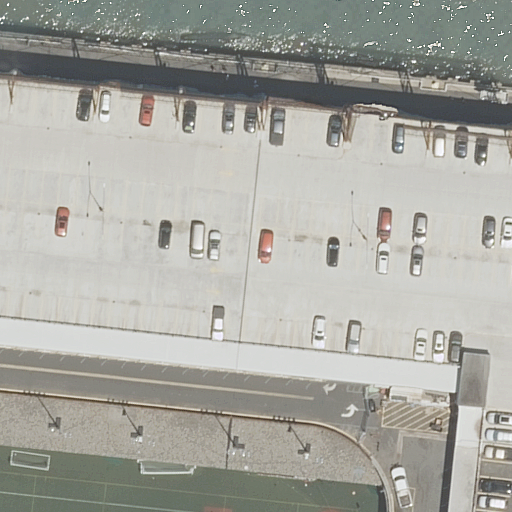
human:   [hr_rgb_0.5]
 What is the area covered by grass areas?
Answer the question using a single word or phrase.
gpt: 656m2

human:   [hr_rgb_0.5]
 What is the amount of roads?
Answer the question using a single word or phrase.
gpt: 1

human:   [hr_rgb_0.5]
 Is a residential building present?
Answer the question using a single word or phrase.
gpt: yes

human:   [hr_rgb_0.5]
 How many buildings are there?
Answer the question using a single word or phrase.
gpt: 1

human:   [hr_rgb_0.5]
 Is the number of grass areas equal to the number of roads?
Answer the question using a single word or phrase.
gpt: yes

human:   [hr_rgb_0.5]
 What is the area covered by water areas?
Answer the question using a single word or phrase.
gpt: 1102m2

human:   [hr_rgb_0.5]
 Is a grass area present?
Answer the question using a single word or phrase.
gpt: yes

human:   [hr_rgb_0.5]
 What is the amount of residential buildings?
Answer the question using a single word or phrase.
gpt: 1

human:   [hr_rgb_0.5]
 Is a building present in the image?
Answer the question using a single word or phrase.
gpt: yes

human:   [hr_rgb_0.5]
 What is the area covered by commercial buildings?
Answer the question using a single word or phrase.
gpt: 0m2

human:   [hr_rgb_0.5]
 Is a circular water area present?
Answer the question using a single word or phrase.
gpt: no

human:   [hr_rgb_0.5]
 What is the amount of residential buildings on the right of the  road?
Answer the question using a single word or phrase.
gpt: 0

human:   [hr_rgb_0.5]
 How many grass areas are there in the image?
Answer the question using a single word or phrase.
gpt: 1

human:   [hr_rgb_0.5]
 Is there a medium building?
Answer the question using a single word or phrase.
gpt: no

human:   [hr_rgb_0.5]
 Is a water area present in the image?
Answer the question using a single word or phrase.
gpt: yes

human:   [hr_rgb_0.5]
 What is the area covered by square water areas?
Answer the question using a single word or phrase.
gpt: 0m2

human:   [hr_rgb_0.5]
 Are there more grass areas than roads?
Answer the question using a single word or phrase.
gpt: no

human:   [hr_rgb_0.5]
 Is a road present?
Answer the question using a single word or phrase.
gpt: yes

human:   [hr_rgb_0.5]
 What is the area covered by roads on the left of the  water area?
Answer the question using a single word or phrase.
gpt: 0m2

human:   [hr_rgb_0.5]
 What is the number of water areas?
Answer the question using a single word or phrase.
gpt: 1

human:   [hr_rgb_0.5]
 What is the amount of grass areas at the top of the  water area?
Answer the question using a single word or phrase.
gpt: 0

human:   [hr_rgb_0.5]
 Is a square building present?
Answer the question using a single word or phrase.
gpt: no

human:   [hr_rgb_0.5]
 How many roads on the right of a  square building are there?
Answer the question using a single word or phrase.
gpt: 0

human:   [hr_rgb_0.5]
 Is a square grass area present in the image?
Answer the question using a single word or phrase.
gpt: no

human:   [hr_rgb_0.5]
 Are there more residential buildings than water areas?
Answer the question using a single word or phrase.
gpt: no

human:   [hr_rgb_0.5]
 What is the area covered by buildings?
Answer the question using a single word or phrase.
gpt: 14m2

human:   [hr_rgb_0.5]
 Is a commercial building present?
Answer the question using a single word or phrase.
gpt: no

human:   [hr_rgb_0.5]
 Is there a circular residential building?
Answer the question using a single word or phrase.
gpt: no

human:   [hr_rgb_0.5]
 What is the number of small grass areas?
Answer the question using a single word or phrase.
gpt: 0

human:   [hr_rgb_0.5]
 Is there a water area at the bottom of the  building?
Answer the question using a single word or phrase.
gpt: yes

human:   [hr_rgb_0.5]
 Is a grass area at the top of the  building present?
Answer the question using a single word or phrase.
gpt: no

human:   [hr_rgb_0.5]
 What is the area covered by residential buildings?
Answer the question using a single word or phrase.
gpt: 14m2

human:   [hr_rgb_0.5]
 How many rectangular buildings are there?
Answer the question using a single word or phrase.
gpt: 1

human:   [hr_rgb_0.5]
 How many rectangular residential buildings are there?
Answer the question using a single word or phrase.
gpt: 1

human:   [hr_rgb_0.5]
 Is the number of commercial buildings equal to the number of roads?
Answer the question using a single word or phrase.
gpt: no

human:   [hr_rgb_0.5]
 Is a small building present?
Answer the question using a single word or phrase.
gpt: yes

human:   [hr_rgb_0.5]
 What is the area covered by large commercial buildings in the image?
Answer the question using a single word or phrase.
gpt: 0m2

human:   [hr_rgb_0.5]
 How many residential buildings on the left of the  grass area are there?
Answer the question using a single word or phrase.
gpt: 1

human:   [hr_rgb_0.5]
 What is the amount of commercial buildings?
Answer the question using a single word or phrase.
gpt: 0

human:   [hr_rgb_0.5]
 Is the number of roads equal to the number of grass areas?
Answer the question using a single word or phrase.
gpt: yes

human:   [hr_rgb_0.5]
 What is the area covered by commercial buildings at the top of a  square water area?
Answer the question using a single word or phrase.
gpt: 0m2

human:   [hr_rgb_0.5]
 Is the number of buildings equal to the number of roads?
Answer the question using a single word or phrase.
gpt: yes

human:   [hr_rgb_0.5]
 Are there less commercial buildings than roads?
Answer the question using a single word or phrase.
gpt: yes

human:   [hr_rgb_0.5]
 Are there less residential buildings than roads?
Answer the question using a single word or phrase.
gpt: no

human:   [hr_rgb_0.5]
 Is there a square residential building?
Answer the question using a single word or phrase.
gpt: no

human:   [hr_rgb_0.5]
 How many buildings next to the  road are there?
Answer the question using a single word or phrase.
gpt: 1

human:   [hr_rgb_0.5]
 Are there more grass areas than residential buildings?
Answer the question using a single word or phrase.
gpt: no

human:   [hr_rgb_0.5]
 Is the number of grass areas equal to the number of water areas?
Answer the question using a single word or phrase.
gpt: yes

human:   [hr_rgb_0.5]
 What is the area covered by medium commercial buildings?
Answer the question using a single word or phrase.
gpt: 0m2

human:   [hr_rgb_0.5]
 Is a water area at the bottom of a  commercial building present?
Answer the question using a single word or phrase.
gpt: no

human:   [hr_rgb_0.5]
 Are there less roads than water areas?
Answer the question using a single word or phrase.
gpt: no

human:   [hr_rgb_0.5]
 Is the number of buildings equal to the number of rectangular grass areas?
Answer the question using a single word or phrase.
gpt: yes

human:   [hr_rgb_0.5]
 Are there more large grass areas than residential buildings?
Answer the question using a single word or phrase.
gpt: no

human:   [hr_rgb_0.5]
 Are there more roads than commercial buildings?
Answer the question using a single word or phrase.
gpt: yes

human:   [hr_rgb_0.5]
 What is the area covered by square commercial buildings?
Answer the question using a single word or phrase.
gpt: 0m2

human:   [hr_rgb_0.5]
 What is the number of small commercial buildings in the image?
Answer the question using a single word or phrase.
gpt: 0

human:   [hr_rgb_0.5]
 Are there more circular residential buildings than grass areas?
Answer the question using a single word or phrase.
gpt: no

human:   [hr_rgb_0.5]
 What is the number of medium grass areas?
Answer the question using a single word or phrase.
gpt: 0

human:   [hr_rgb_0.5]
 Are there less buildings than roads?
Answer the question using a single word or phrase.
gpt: no

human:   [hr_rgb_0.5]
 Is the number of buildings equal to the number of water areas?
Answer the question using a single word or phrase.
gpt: yes

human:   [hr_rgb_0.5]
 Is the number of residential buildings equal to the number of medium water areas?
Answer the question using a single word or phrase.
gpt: no

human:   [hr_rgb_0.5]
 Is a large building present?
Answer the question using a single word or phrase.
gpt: no

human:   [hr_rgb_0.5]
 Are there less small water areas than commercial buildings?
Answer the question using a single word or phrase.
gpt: no

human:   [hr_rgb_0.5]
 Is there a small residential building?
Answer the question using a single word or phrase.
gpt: yes